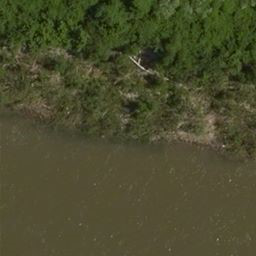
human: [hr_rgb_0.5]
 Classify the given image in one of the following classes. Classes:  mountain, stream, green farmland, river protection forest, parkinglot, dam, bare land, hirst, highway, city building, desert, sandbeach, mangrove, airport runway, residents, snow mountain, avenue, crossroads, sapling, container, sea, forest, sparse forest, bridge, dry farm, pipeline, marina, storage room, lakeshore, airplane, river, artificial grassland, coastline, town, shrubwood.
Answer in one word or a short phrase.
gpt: river protection forest